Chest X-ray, PA view. Patient: 40 years old, sex F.
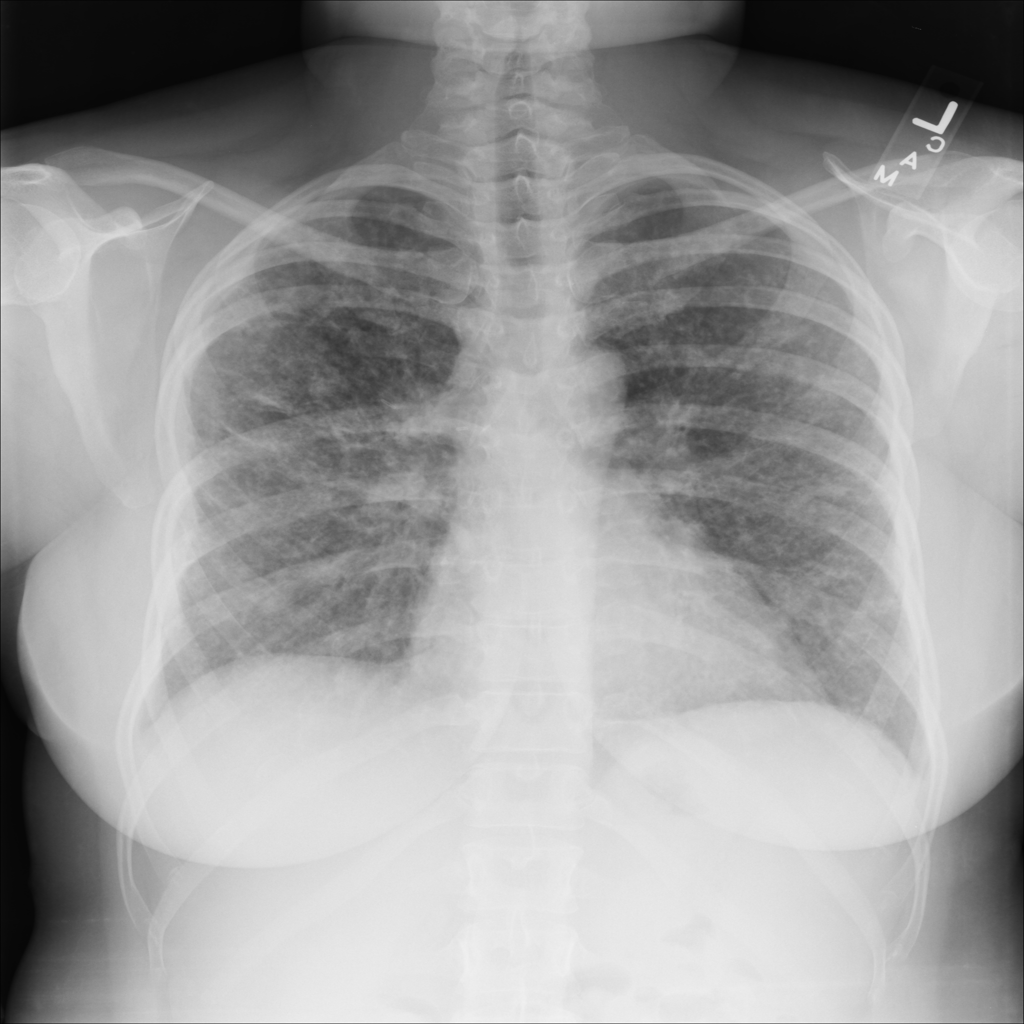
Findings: Nodule